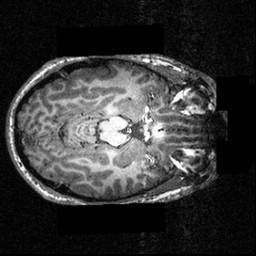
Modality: T1w
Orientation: axial
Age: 24
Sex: male
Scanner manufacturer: siemens
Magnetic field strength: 3.951 T
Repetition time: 1.5 s
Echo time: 0.00335 s